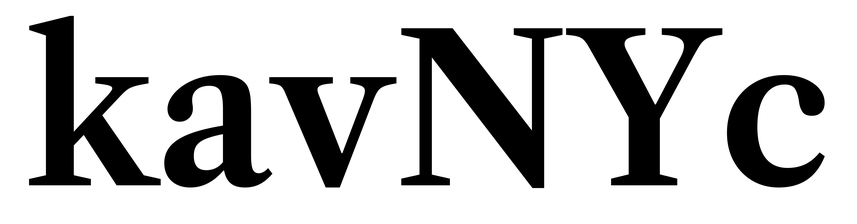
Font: LibreCaslonText_SemiBold